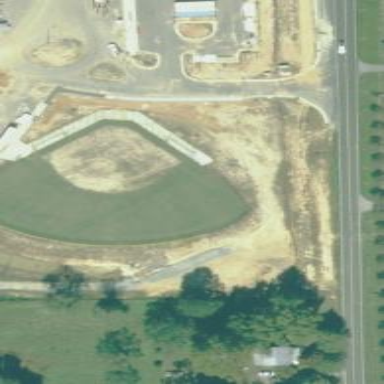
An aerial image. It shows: Baseball pitch for leisure land activities.